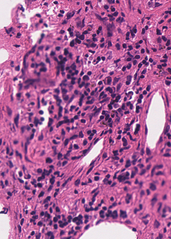
Tumor epithelial tissue: no
Tumor-associated stroma tissue: yes
Normal tissue: no